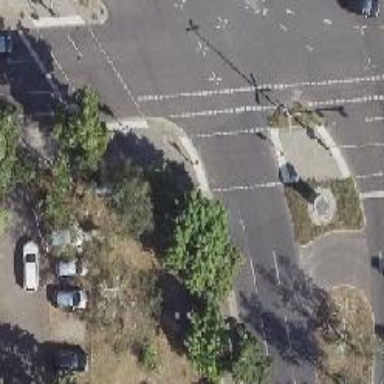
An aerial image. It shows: Crossing with traffic signals.